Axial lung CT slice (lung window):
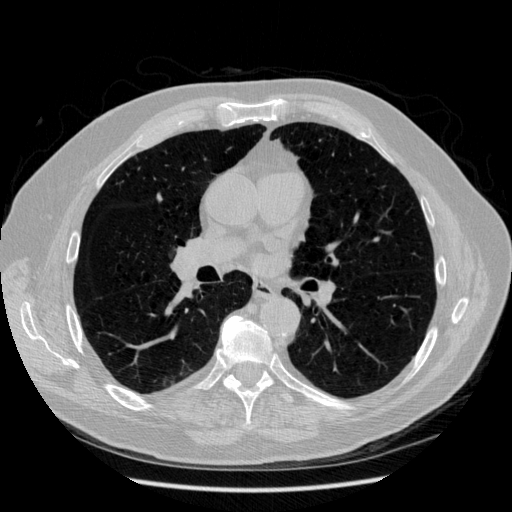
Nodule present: no